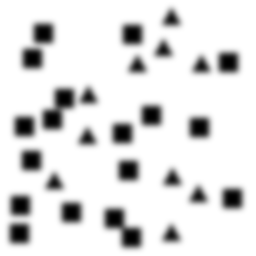
Squares: 18
Triangles: 10
Stars: 0
Total shapes: 28